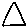
Label: triangle